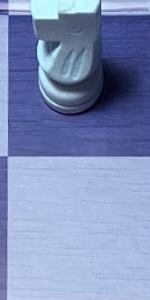
Label: Empty